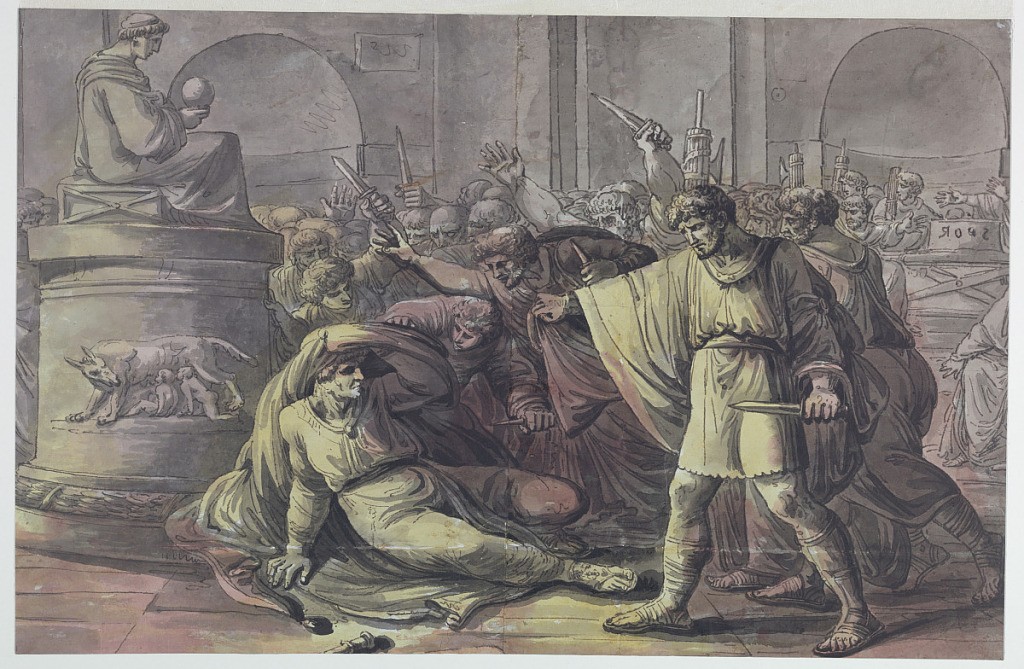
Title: The Death of Julius Caesar
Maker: Antonio Giuseppe Basoli, Italian, 1774–1843
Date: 1800–20
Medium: Pen and black ink, gray, red, and yellow wash on white laid paper, laid down
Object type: Drawing
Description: Brutus stands in profile in the right foreground over the dying Caesar to his left. Caesar shields his head with his tunic and lies before a classical statue representing Imperial Rome. A throng of angry senators are shown, with knives upraised and with fasces in the background. On the upper right, a plinth with S.P.Q.R. (in reverse) appears.